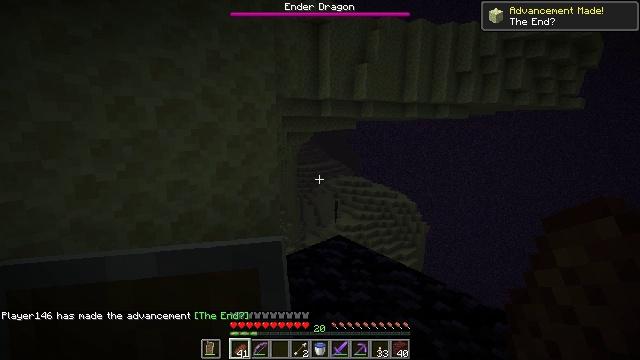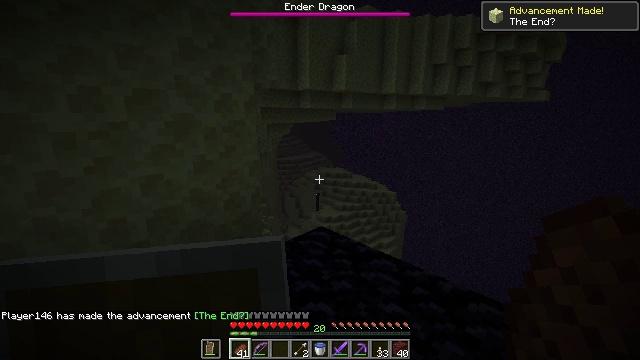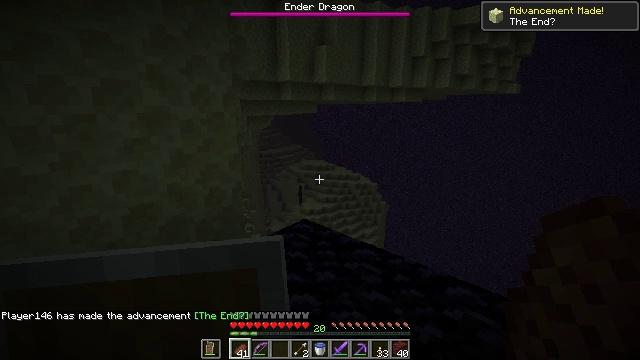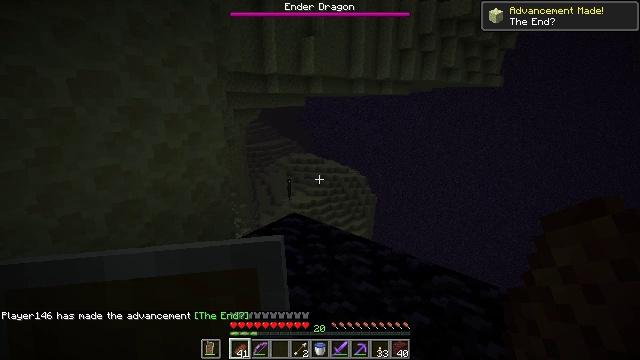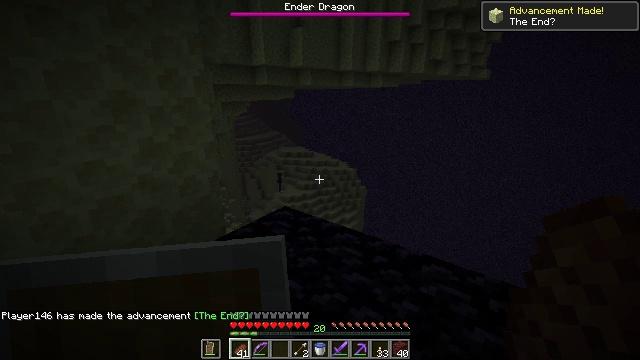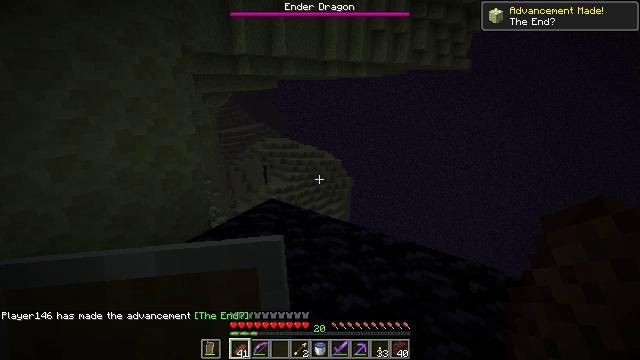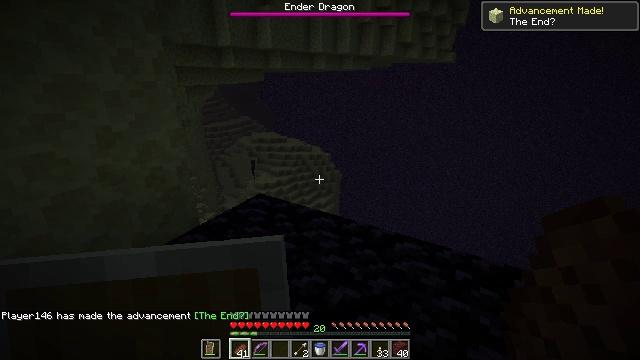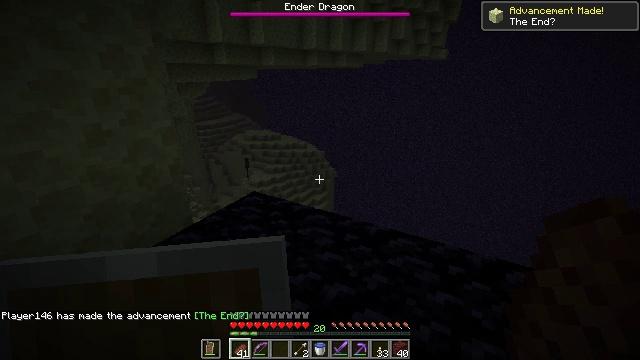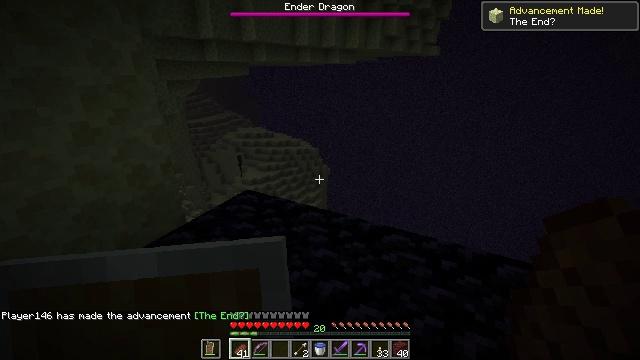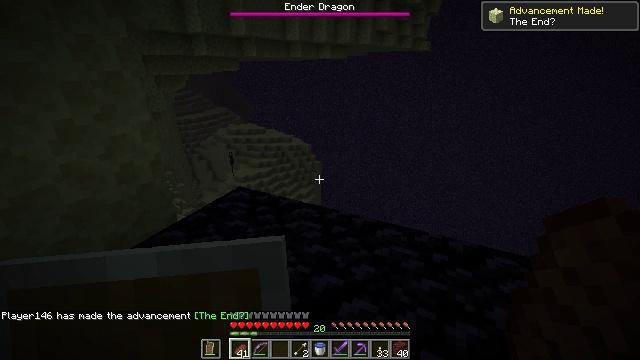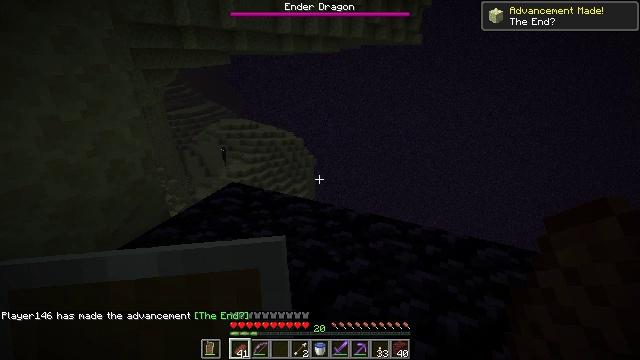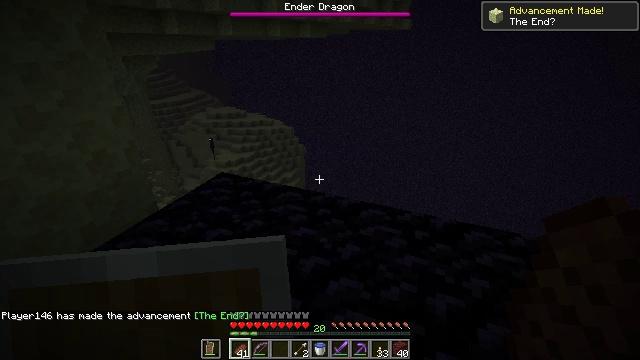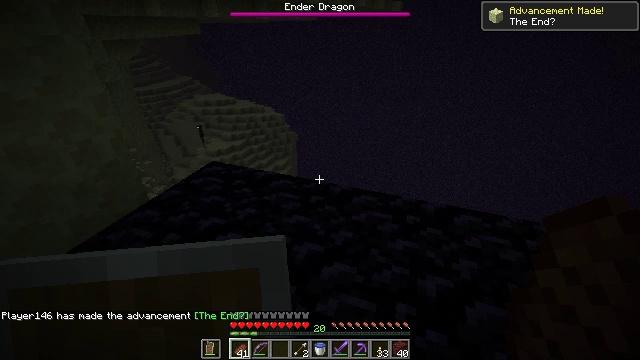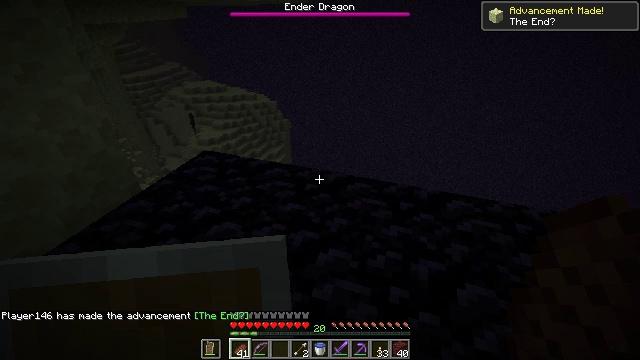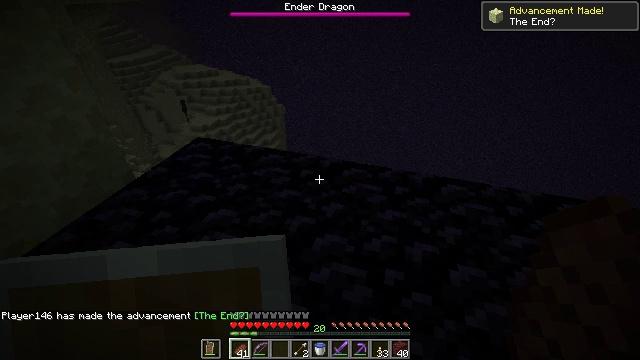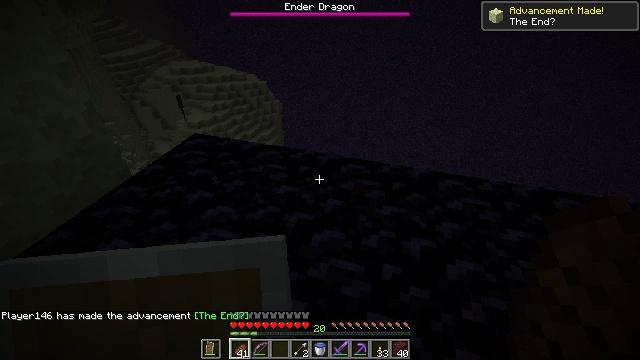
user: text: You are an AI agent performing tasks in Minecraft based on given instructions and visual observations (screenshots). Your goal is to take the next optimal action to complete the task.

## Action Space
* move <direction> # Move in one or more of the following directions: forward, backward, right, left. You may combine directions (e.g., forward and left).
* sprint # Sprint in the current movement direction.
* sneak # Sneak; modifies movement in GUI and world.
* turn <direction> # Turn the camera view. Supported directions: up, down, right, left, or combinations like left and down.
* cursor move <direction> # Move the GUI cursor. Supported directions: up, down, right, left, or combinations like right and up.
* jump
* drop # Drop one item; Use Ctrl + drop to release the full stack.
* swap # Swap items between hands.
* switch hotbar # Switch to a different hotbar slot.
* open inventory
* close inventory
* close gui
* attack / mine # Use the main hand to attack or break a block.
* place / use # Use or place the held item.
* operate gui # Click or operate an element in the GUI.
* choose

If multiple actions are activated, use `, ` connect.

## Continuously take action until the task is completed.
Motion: motion action
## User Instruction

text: Break some end stone blocks.
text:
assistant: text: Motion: turn right and down
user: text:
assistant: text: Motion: turn right and down
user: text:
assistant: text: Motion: turn right and down
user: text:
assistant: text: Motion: turn right and down
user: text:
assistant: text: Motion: turn right and down
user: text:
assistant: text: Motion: turn right and down
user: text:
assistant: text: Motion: turn right
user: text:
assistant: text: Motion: turn right
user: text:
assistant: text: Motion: turn right
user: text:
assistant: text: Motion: turn right and down
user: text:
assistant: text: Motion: turn right and down
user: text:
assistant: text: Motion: turn right and down
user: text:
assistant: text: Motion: turn right and down
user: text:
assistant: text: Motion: turn right and down
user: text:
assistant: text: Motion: no_op
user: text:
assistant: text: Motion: no_op
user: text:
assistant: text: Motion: no_op
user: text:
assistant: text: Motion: no_op
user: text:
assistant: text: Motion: turn left
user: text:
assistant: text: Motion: turn left
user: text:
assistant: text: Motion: turn left
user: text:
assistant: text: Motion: move forward, turn left and up
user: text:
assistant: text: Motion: move forward, turn left and up
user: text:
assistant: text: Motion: move forward, turn left and up
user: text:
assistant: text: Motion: move forward, turn left and up
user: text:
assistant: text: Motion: turn left and up
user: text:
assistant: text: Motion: turn left
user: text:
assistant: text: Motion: no_op
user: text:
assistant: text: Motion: no_op
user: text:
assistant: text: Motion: turn left